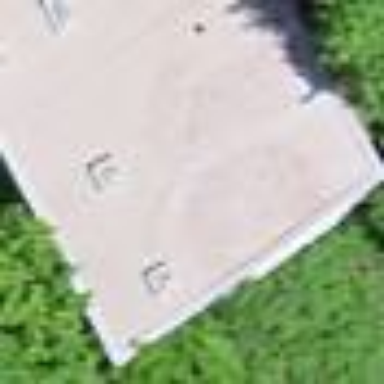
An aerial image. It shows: Shed building.